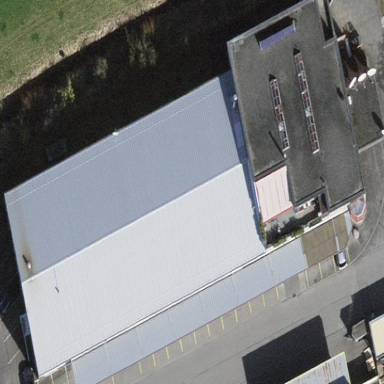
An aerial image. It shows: Building.